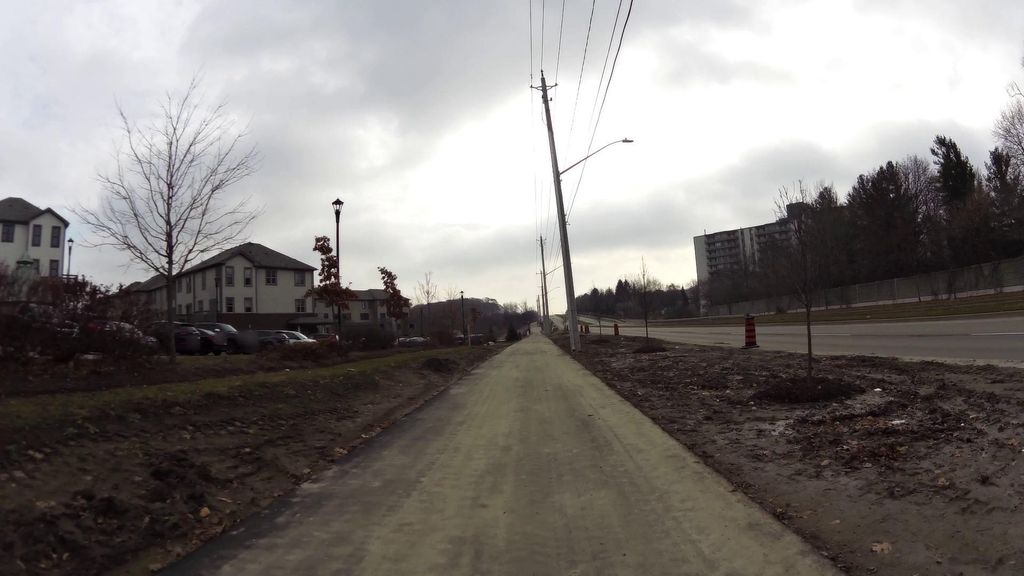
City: kitchener-waterloo